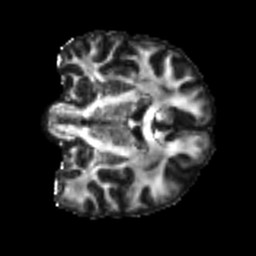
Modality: FA
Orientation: coronal
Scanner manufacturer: siemens
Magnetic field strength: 3 T
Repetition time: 4 s
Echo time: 0.0594 s